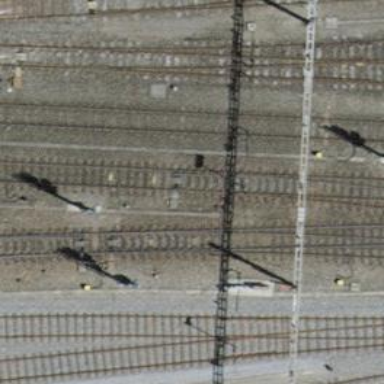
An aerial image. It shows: Railway switch.